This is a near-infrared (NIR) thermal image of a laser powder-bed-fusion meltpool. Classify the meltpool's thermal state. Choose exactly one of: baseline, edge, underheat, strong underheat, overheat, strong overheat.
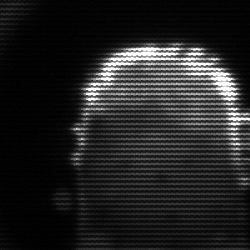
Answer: baseline